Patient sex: F
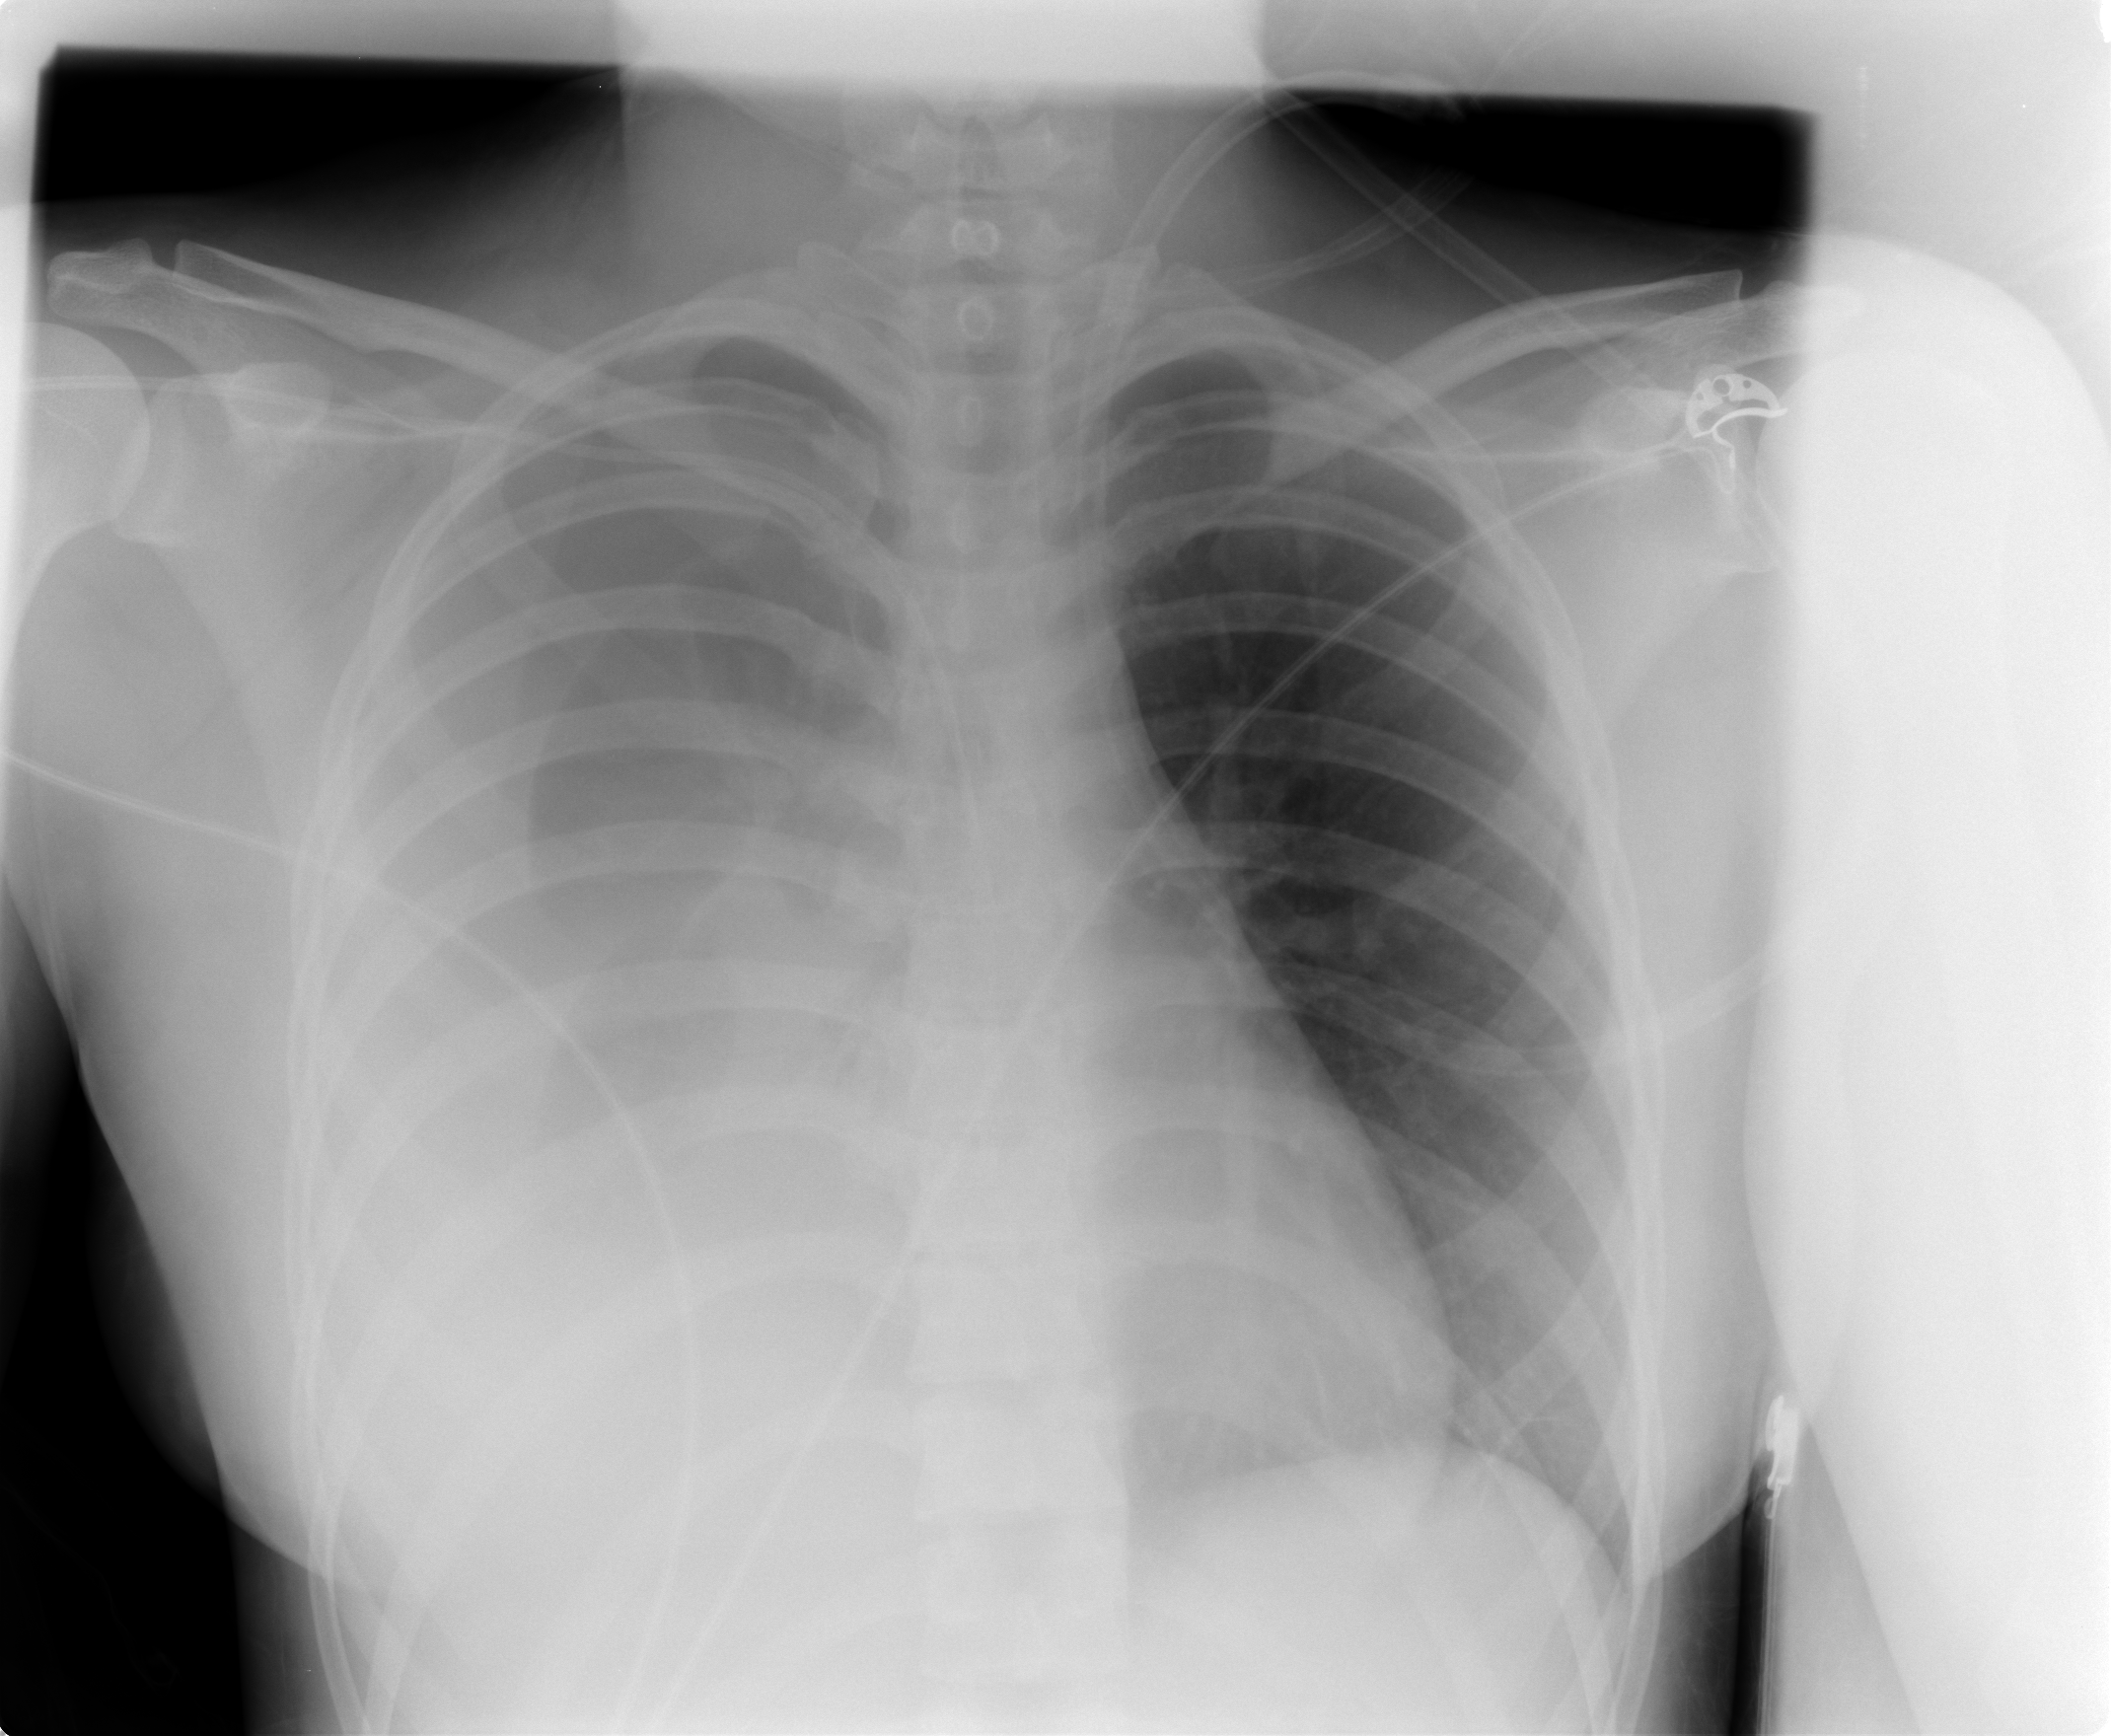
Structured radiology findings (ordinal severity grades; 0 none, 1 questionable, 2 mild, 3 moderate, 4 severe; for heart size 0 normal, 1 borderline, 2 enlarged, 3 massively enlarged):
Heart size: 0
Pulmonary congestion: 0
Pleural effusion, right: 3
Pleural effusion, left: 0
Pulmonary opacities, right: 0
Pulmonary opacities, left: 0
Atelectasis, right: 3
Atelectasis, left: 0